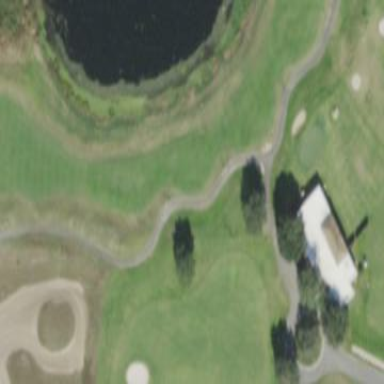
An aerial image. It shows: Area with grass used as rough in golf course.